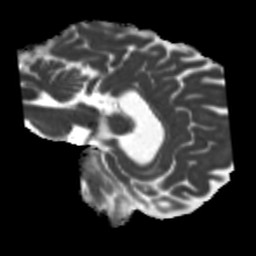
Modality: MD
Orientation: sagittal
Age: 40
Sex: male
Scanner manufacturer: siemens
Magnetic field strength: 3 T
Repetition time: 5.25 s
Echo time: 0.08 s